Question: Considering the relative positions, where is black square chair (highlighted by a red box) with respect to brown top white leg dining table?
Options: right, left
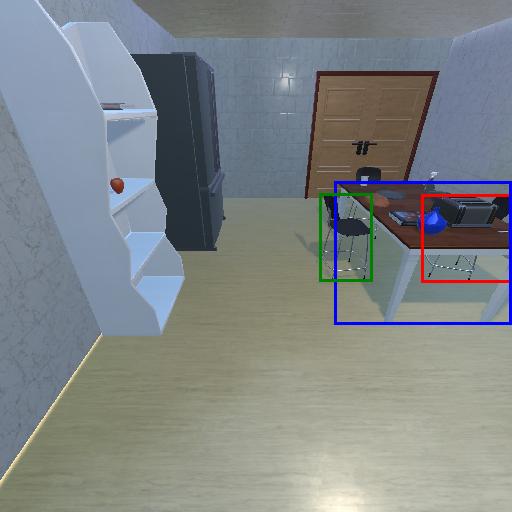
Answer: right